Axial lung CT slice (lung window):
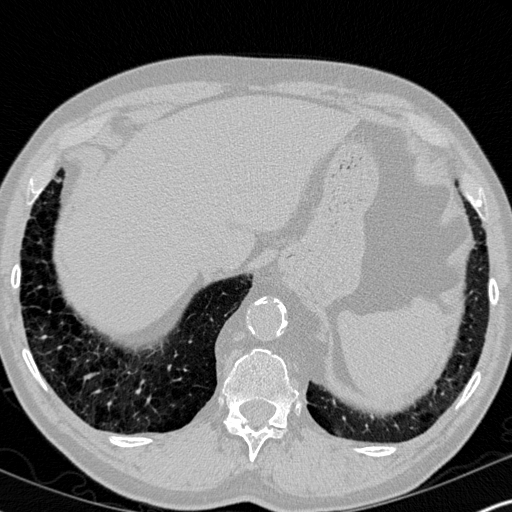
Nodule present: no